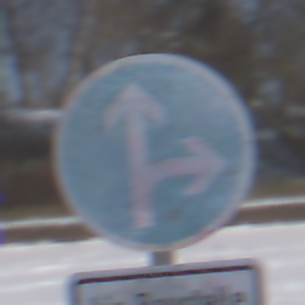
Verkehrszeichen: VorgeschriebeneFahrtrichtungGeradeausOderRechts
Zusatzzeichen unten: SonstigeFahrzeugePersonengruppenFrei2
Umgebung: Outdoor, Nature
Tageszeit: MorningAfternoon
Wetter: PartlyCloudy
Licht: Natural
Jahreszeit: Winter
Kontrast: HighContrast